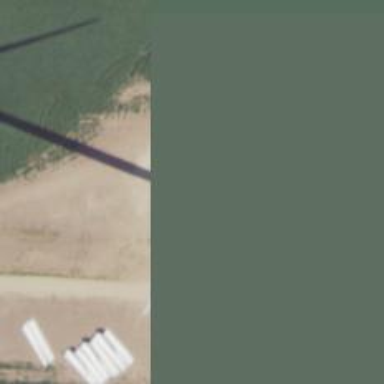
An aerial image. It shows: Wind generator with horizontal axis. The generator is wind turbine.